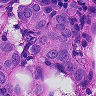
Metastatic tissue present: yes